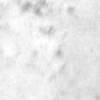
Label: no_change